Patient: sex F, age 65
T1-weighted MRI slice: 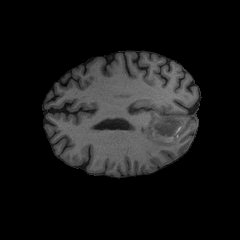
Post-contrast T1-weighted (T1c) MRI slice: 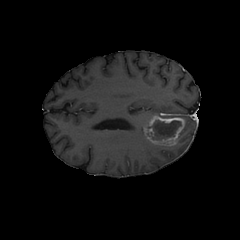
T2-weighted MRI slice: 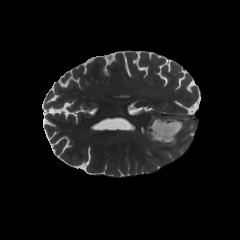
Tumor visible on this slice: yes
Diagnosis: Glioblastoma, IDH-wildtype
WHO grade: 4